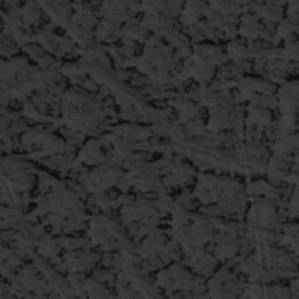
Label: frost